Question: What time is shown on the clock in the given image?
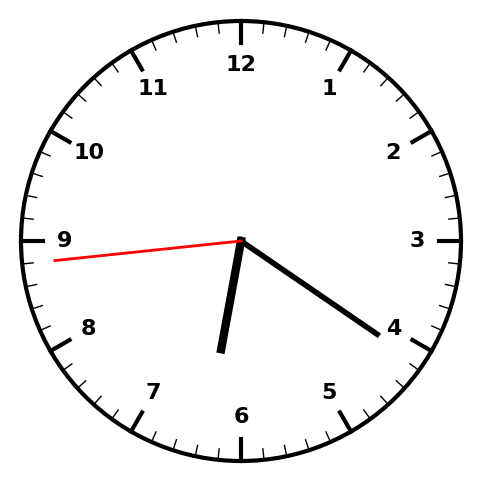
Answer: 06:20:44